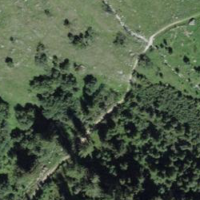
EUNIS habitat code: 44
Species observed at this site:
Ajuga pyramidalis